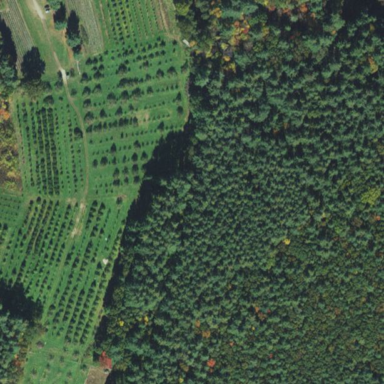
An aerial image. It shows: Orchard.